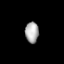
Tissue: lung
Cell type: T cells
Senescence score: 0.1927
Nuclear area (px): 276
Mean DAPI intensity: 171.482